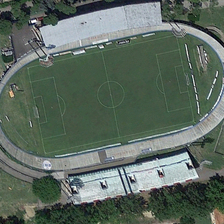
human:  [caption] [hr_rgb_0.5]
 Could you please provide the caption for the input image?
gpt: many green trees are near a stadium with a football field in it .

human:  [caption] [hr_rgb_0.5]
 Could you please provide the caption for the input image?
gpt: many green trees are near a stadium with a football field in it .

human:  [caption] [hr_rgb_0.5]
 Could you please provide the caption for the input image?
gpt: many green trees are near a stadium with a football field in it .

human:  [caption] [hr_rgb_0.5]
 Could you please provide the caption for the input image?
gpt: many green trees are near a stadium with a football field in it .

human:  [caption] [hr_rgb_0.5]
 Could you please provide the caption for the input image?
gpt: many green trees are near a stadium with a football field in it .